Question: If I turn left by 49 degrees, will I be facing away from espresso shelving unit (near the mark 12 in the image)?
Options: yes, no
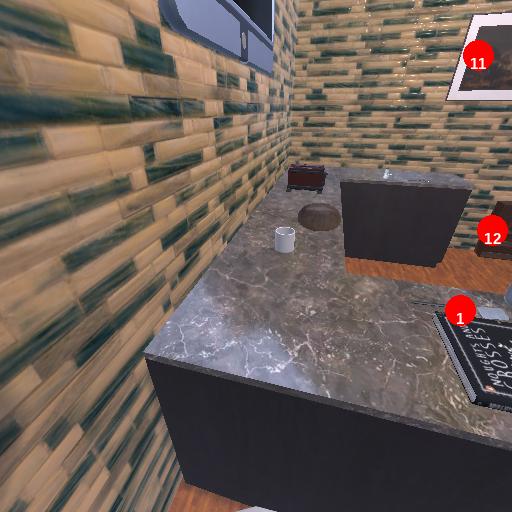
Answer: yes